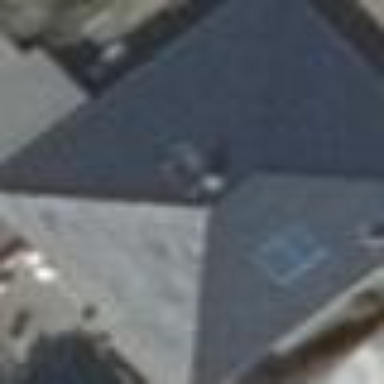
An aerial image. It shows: Detached building with hipped roof.